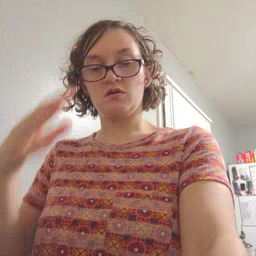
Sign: sun